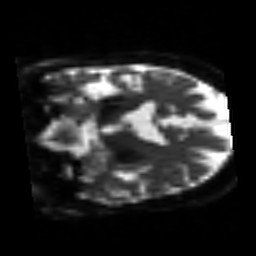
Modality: sbref
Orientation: coronal
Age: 62
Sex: female
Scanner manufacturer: siemens
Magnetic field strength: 3 T
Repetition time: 3.2 s
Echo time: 0.081 s